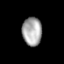
Tissue: prostate
Cell type: T cells
Senescence score: 0.8288
Nuclear area (px): 550
Mean DAPI intensity: 166.42